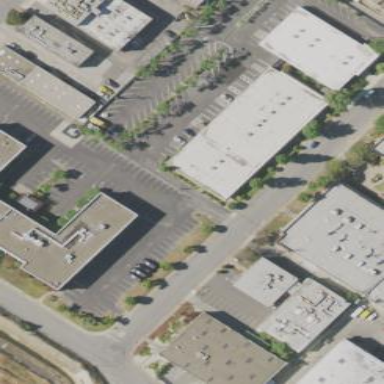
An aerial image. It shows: Building.